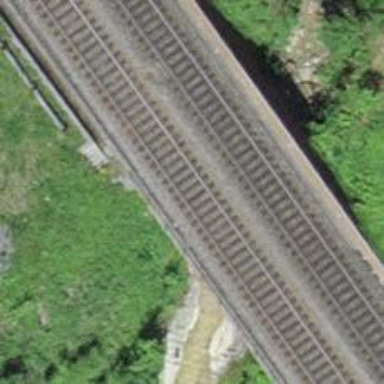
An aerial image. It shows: Single-track railway bridge with contact lines for electrification.